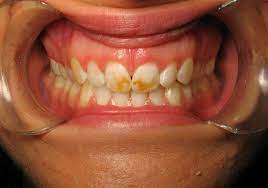
Condition: Tooth Discoloration